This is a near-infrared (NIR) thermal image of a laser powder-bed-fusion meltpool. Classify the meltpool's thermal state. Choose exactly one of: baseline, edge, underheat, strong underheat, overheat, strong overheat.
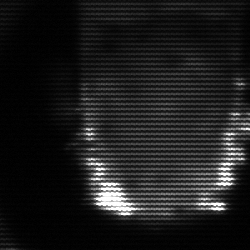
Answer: baseline